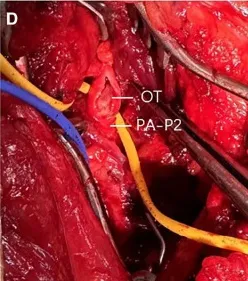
Intraoperative exploration, and ,left popliteal artery autologous saphenous vein bypass.
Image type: medical_photograph (other_medical_photograph)